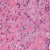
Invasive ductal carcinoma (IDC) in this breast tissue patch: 0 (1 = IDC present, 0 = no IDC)